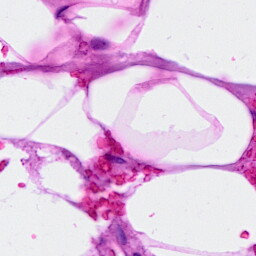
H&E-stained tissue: Breast